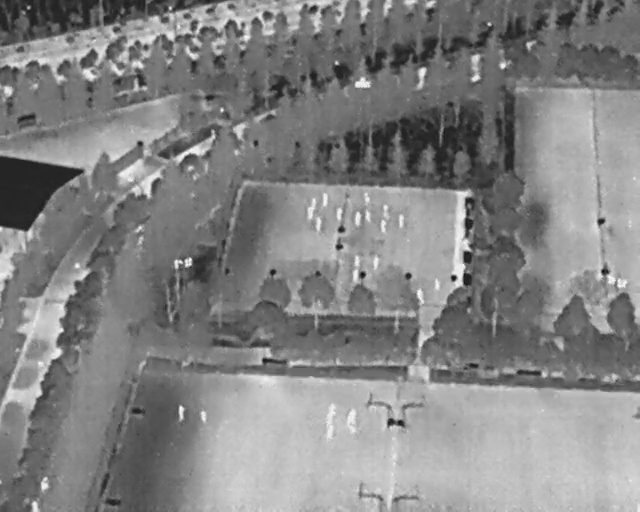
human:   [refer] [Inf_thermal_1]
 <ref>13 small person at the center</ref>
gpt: <box>[[61, 42, 63, 43, 2], [59, 40, 61, 42, 2], [58, 43, 61, 45, 2], [56, 37, 58, 39, 2], [56, 41, 58, 42, 167], [57, 50, 60, 52, 2], [54, 50, 57, 51, 2], [54, 52, 56, 54, 2], [67, 54, 69, 56, 2], [51, 40, 53, 42, 2], [49, 38, 51, 39, 2], [48, 39, 50, 40, 2], [47, 40, 49, 42, 2]]</box>

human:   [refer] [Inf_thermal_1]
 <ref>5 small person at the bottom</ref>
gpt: <box>[[30, 80, 32, 81, 2], [51, 78, 52, 80, 2], [50, 83, 53, 85, 2], [54, 79, 56, 81, 2], [53, 82, 55, 84, 2]]</box>

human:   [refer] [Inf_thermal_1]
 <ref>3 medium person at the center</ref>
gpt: <box>[[54, 41, 57, 43, 2], [64, 56, 66, 58, 2], [48, 43, 51, 44, 2]]</box>